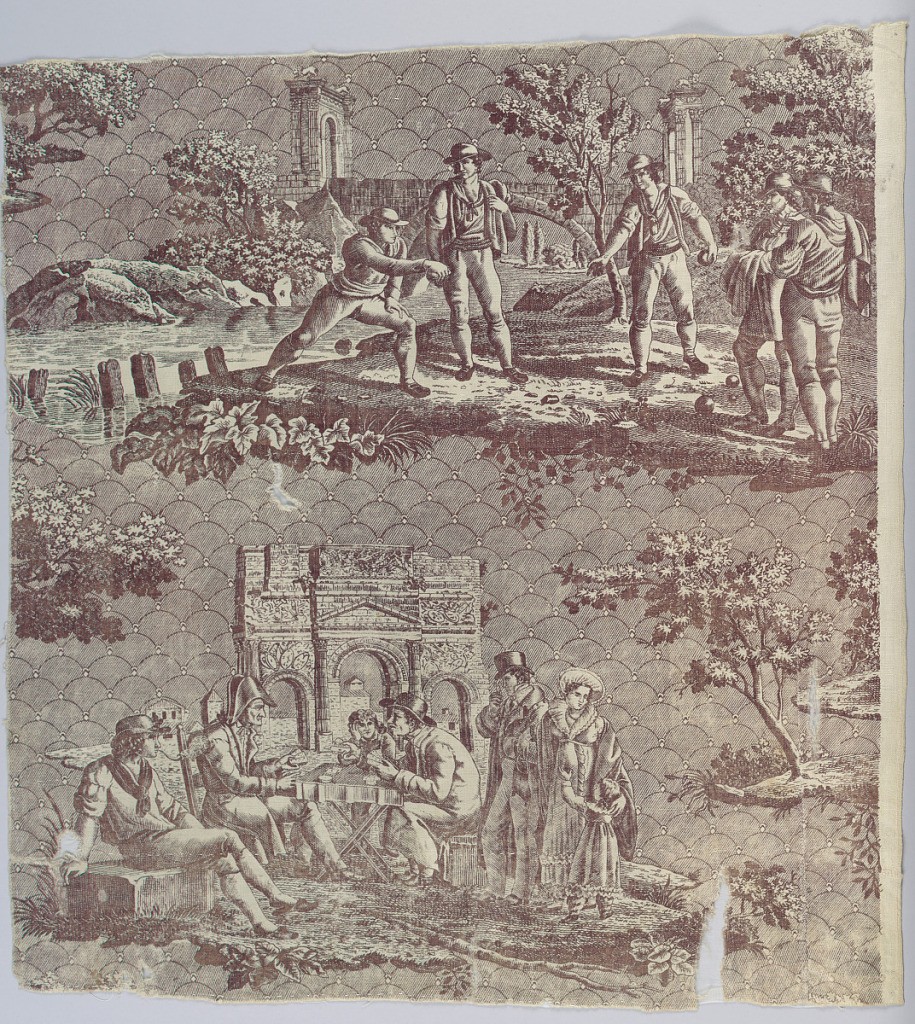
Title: Textile
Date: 1820–1825
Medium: cotton Technique: copper plate printed
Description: Printed fragment in brownish violet with two details from the design "Scènes Romaines" after Pinelli, Raccolta di Anquanta Costumi Pittoreschi, 1809, plate 12. Another version of the plate was engraved by J. Mallet for Jouy in 1811. See Clouzot, plate 35. One selvage present.